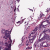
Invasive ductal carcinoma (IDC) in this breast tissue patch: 1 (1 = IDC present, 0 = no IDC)